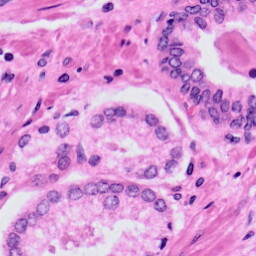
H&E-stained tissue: Prostate